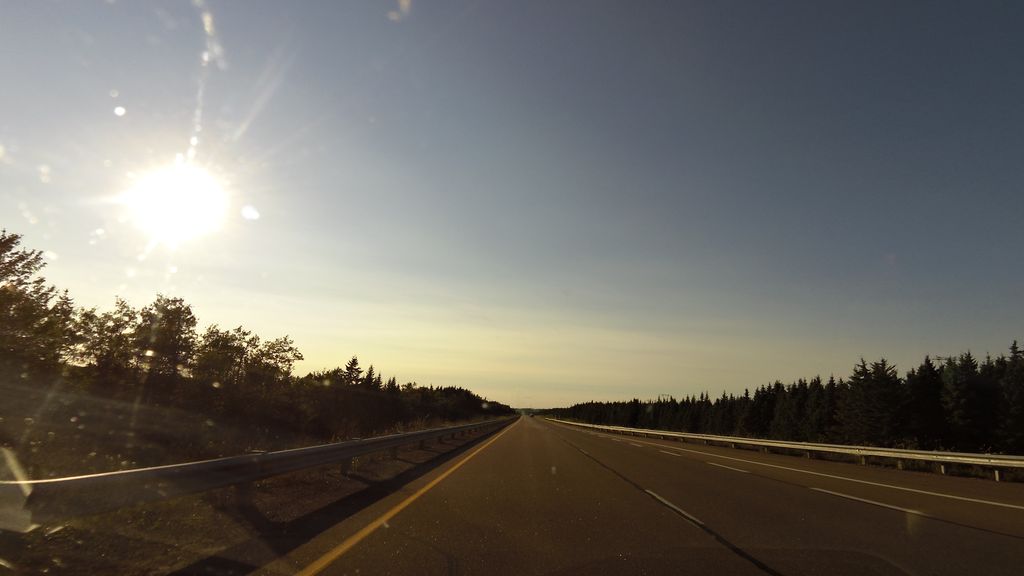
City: charlottetown